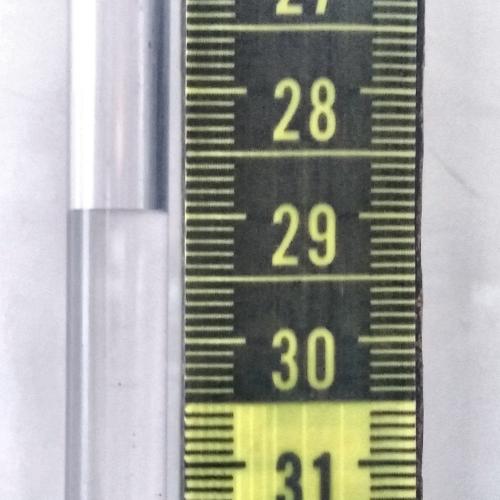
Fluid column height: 29.0 cm